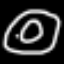
Label: donut